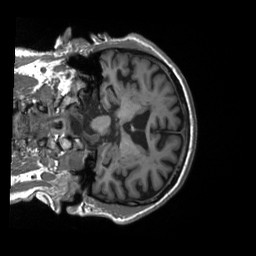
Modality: T1w
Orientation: coronal
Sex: male
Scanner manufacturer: siemens
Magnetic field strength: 3 T
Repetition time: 2.3 s
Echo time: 0.00226 s